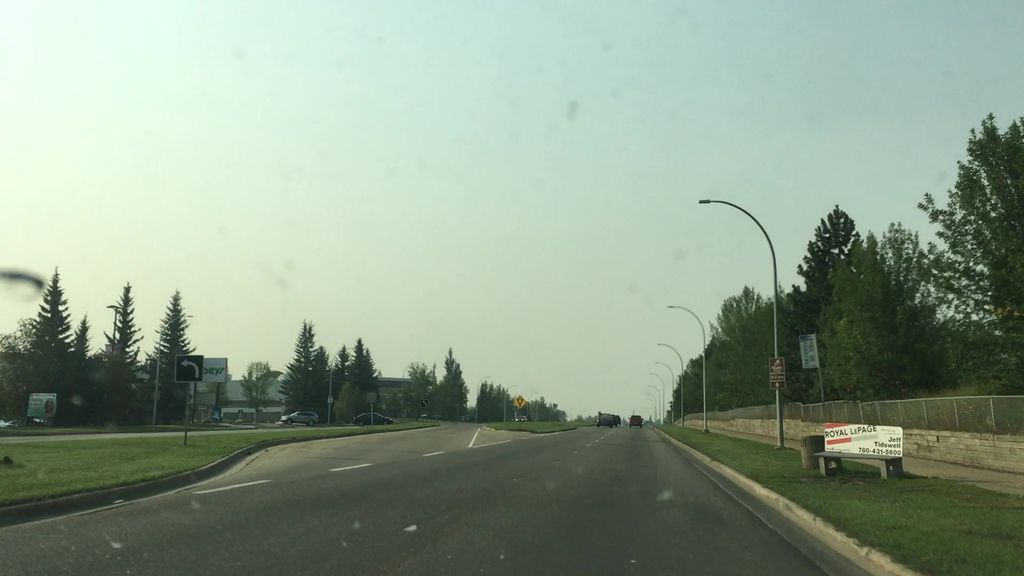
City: edmonton